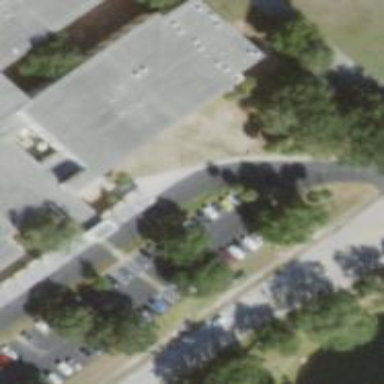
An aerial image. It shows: Driveway.